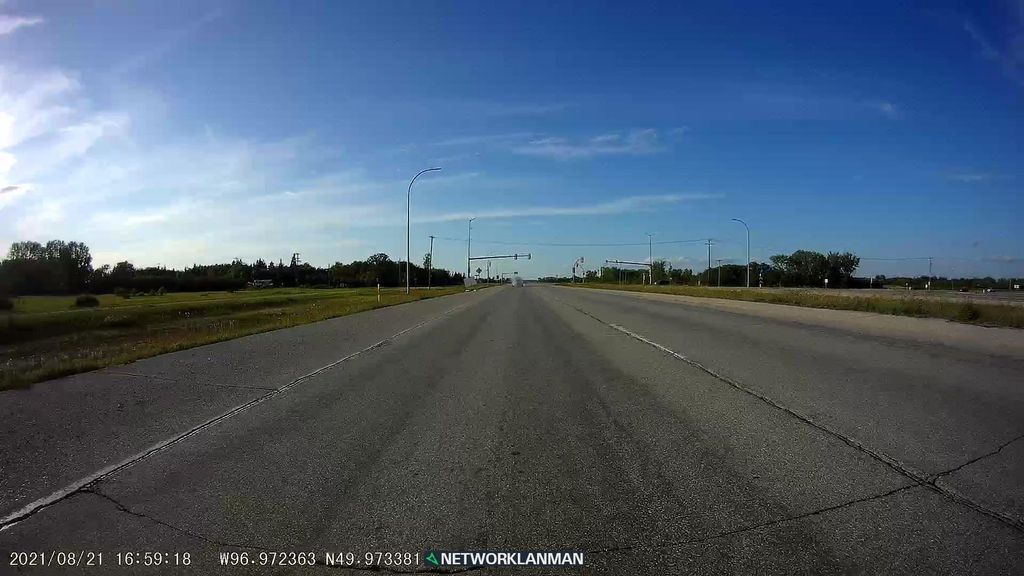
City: winnipeg